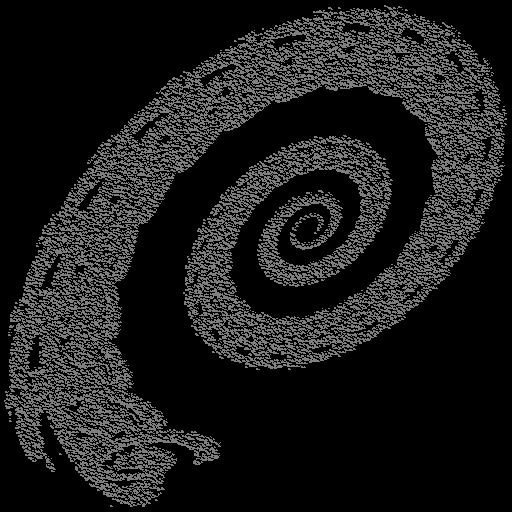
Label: spiral